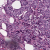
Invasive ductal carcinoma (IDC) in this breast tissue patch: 1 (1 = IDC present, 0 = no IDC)